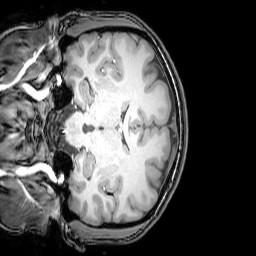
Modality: T1w
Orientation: coronal
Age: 21
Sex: female
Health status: healthy
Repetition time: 0.081 s
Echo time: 0.037 s